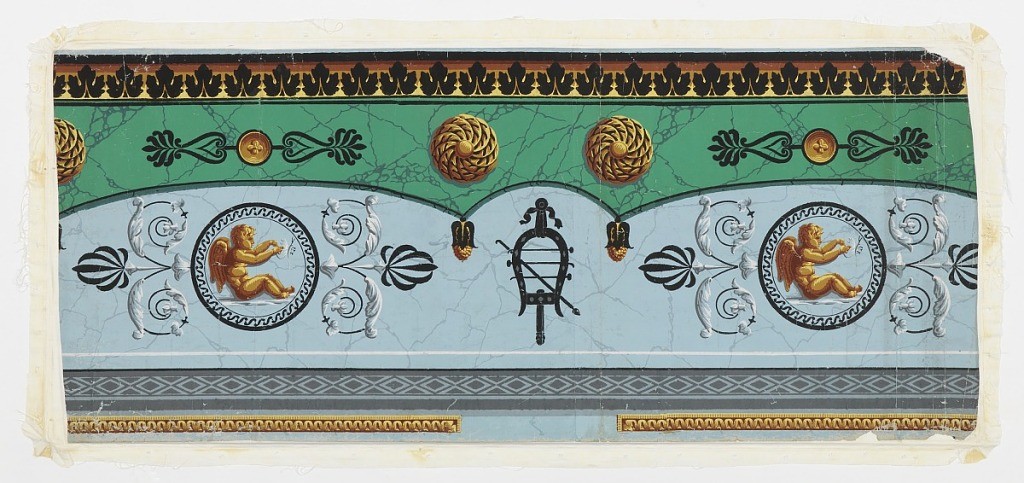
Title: Frieze
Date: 1800–1805
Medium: Block-printed paper
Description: Dado pattern of five brightly-colored horizontal bandings. Bottom to top: 1) narrow gold and brown geometric architectural border; 2) gray diamonds; 3) principal banding - pale blue marbleized ground with black decorative circles around yellow and brown winged cupids playing with butterflies. Foliage and palmette ornament, black lyre; 4)banding of bright marbleized green with gold and brown bosses, circles, and black palmettes; 5) black simplified acanthus leaves over band shading from yellow to brown.